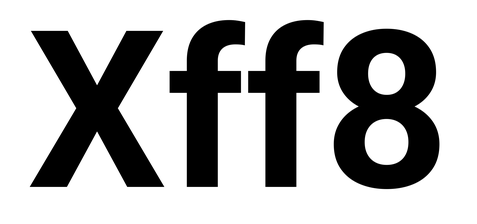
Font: Roboto_Bold